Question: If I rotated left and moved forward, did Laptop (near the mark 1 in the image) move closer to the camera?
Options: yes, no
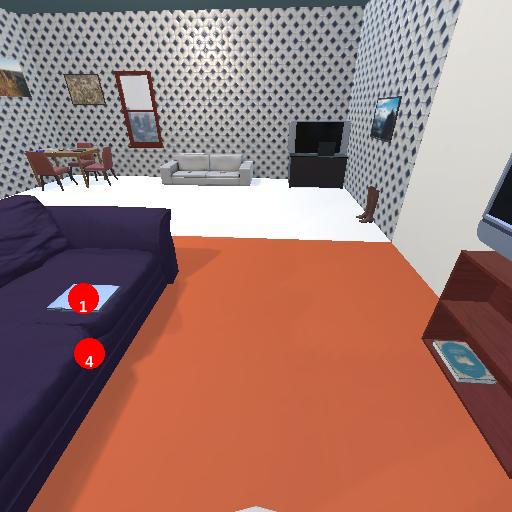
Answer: yes